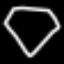
Label: diamond